Interaction volume radius: 10 \u00c5
Interaction volume height: 40 \u00c5
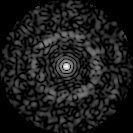
Disorder parameter: 0.8382